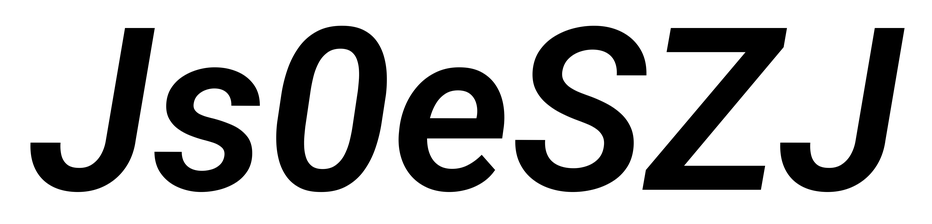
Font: Roboto-Italic_SemiBold_Italic